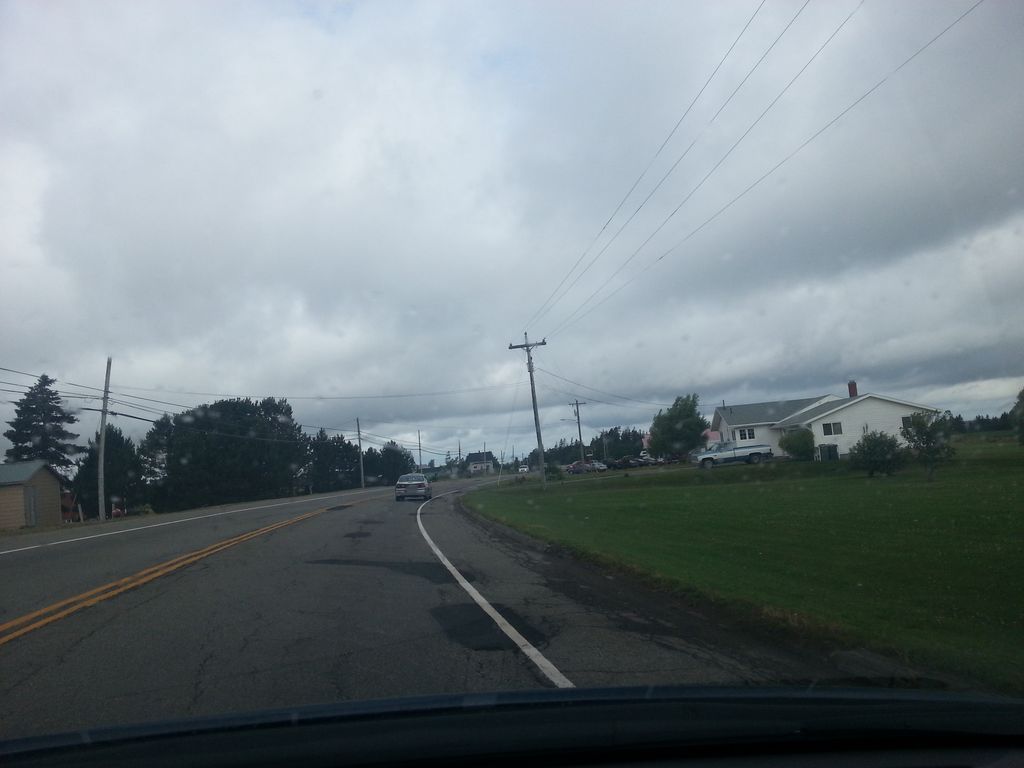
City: charlottetown